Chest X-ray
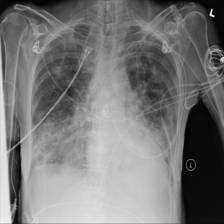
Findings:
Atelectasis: negative
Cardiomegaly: negative
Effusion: negative
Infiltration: negative
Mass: negative
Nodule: negative
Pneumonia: negative
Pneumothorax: negative
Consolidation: negative
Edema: negative
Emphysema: negative
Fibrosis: negative
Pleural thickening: negative
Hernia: negative